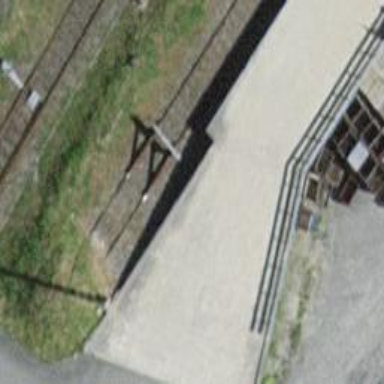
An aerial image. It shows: Railway buffer stop.